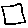
Label: square